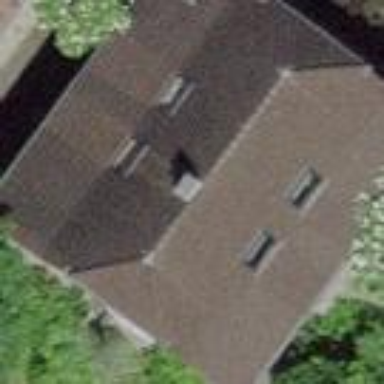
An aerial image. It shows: Building with half-hipped roof shape.